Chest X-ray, PA view. Patient: 54 years old, sex M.
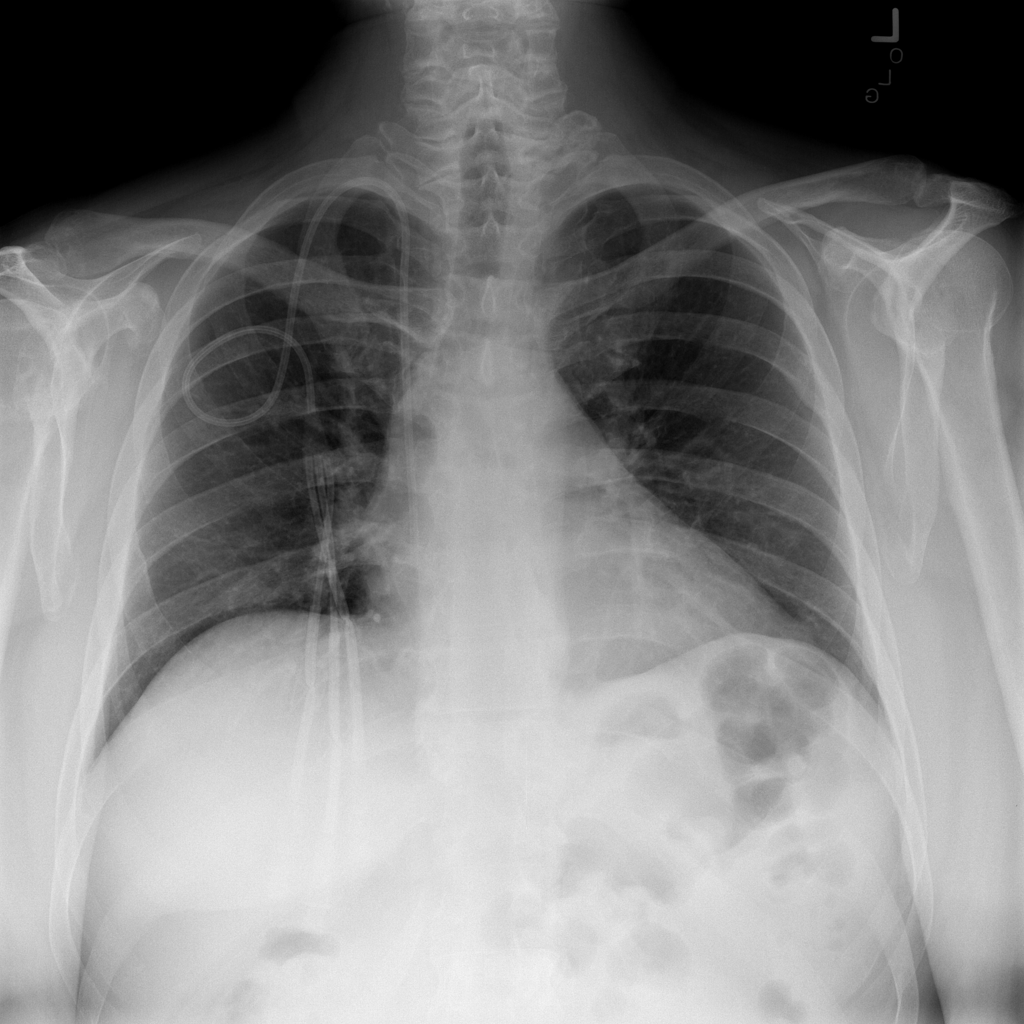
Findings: No Finding